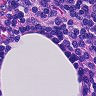
Metastatic tissue present: no